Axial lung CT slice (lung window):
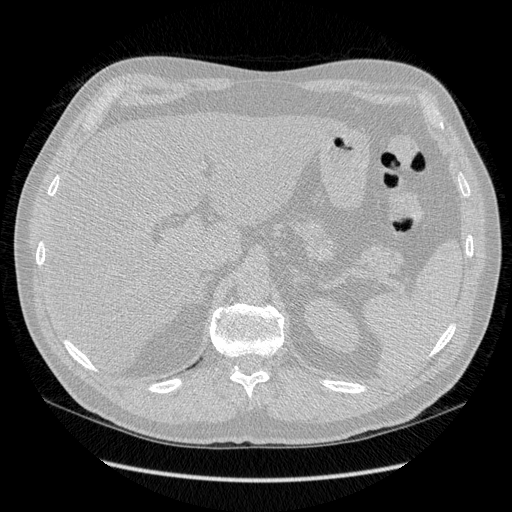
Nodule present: no